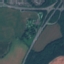
Land use / land cover: Highway